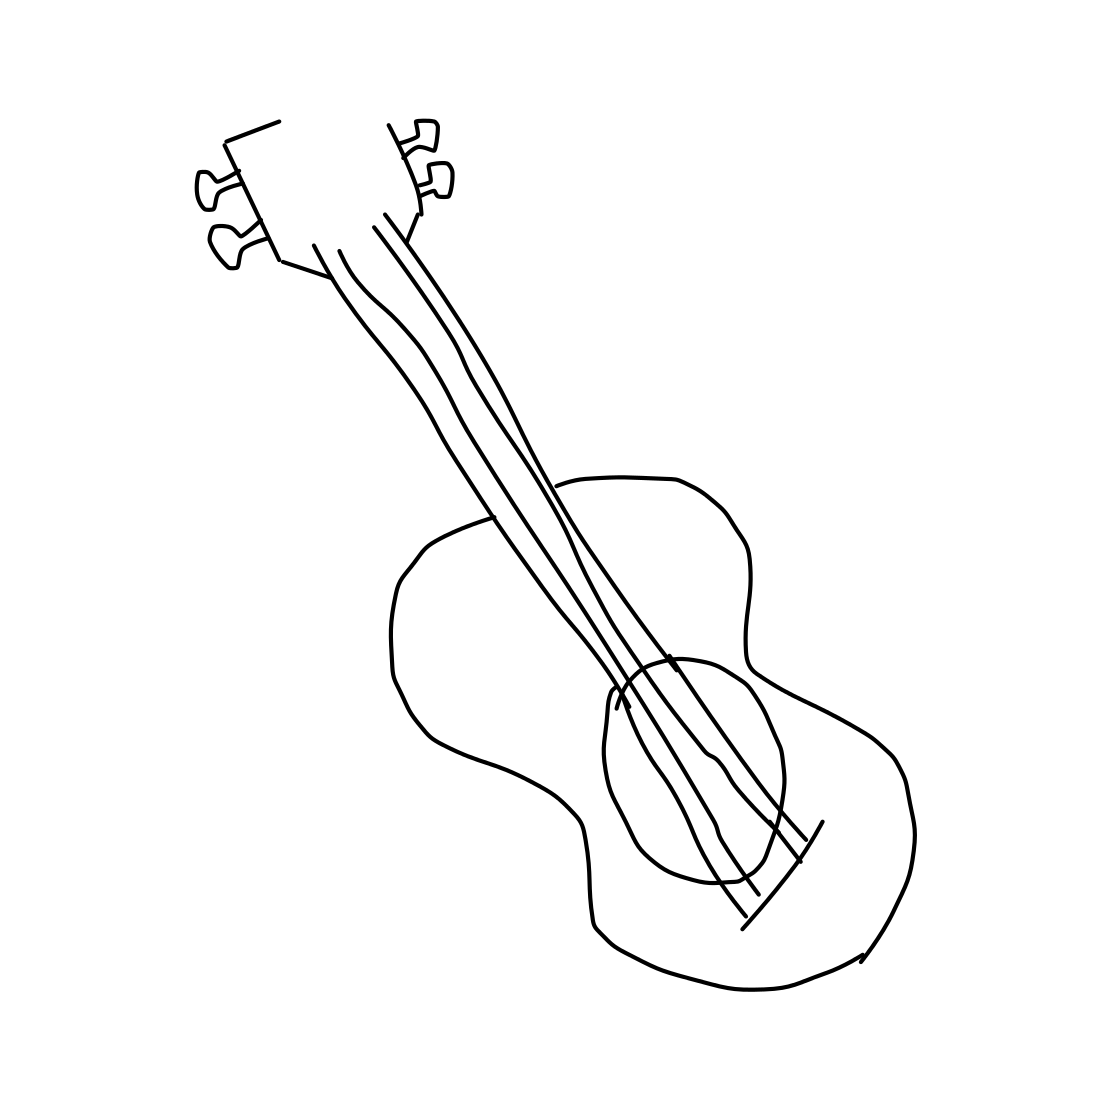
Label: guitar